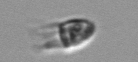
Label: Balanion